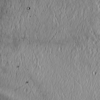
Label: not_dusty